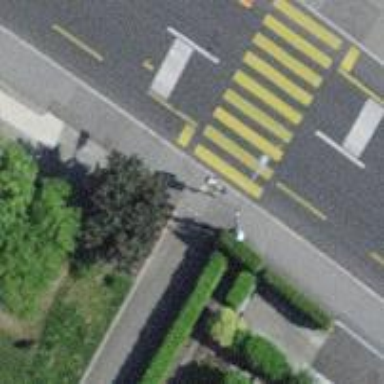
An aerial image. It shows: Kerb serving as barrier.